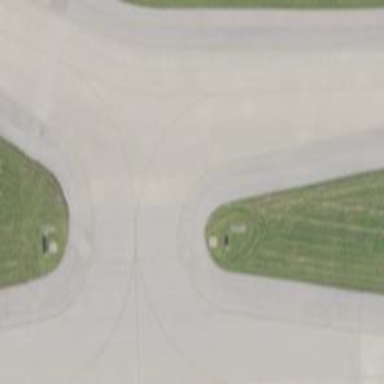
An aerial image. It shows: View of taxiway at the airport.